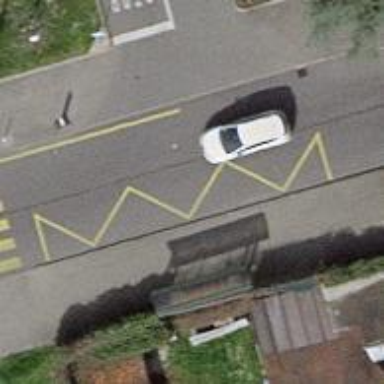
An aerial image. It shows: Bus stop with stop position for public transport.